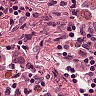
Metastatic tissue present: no